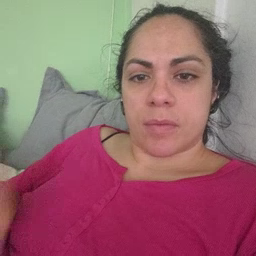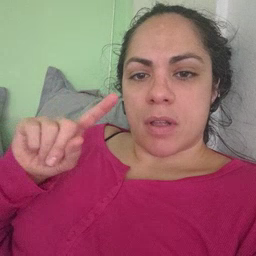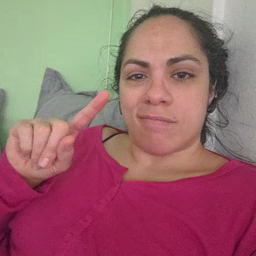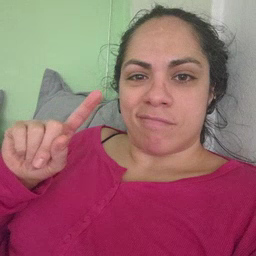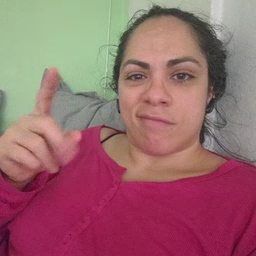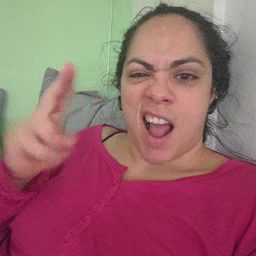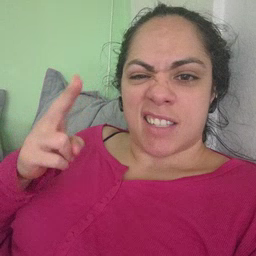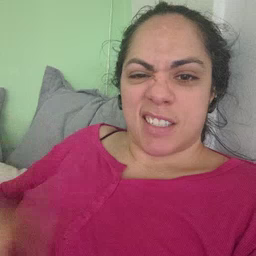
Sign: closet